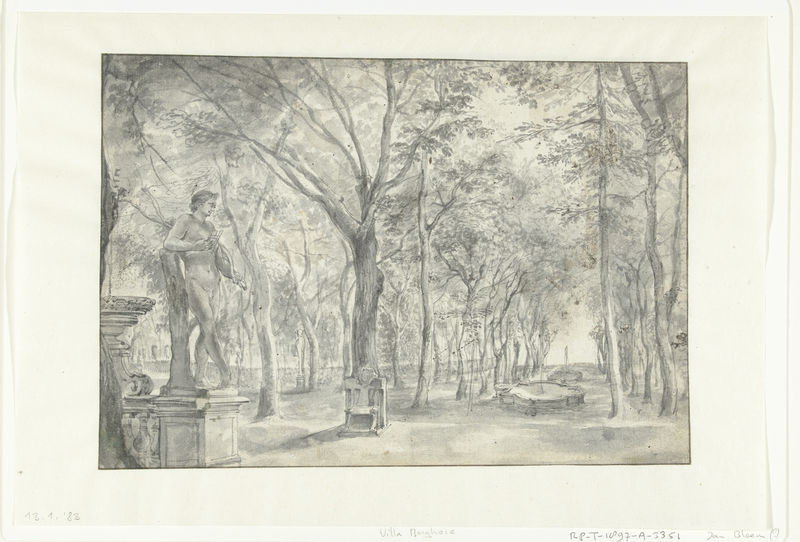
Titel: Tuin van de Villa Borghese
Künstler: Jan Bloem
Standort: Amsterdam
Institution: Rijksmuseum
Schlagwörter: baum, blätter, feder, gott, laub, schatten, weiß, bäume, landschaft, grau, hell, licht, schwarz, skizze, zeichnung, park, parkanlage, weg, rahmen, schale, sockel, stein, horizont, stamm, figur, stehend, brunnen, engel, garten, statue, allee, grafik, graphik, bank, rand, denkmal, bleistift, entwurf, jüngling, laubbäume, fontäne, adonis, statur, brunnenschale, podest#, ferdere